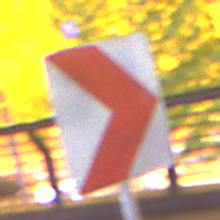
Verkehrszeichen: RichtungstafelnInKurvenKleinLinks
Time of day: Night
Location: Outdoor (Urban)
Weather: PartlyCloudy
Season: NotSpecified
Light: Natural